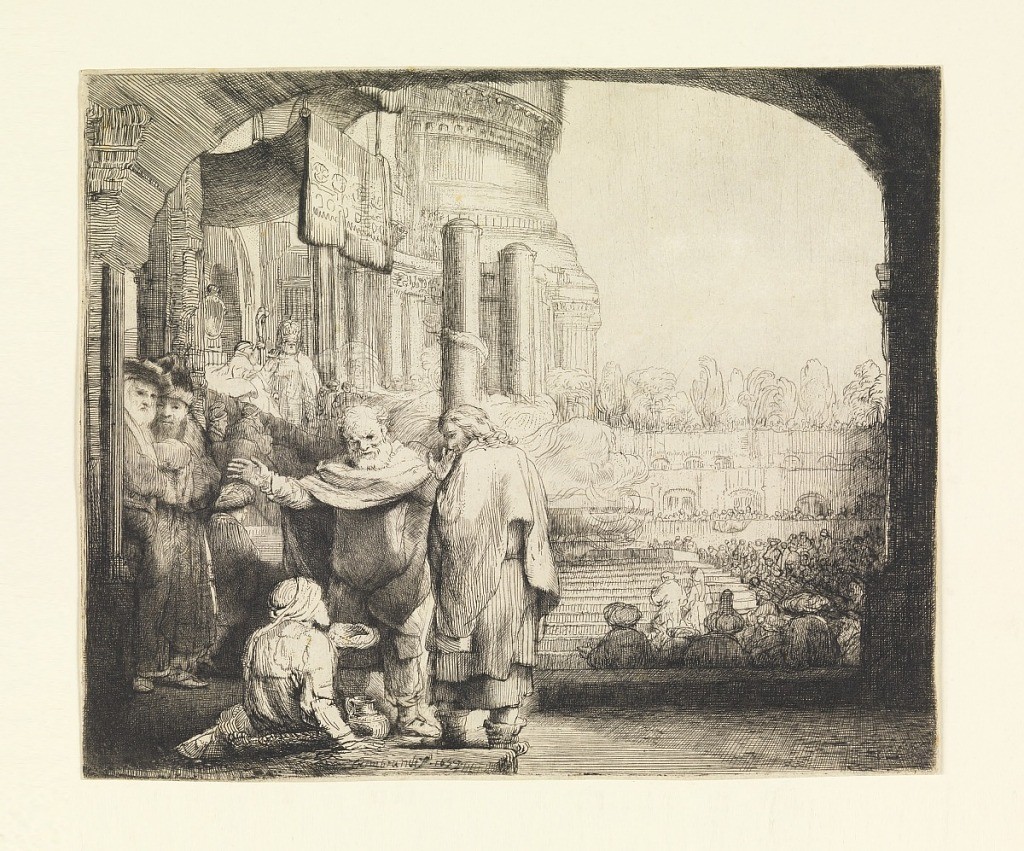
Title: Peter and John Healing the Cripple at the Gate of the Temple
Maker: Rembrandt Harmensz van Rijn, Dutch, 1606–1669
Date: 1659
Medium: Etching on laid paper
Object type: Print
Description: An archway in the foreground; SS. Peter and John stand above the figure of the crippled man, left foreground. Groups of figures to the left and right in the background.